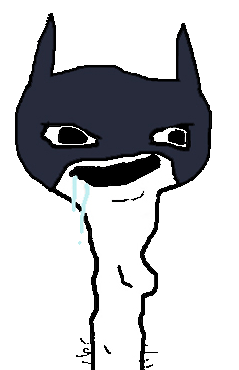
Label: 5_Brainlet